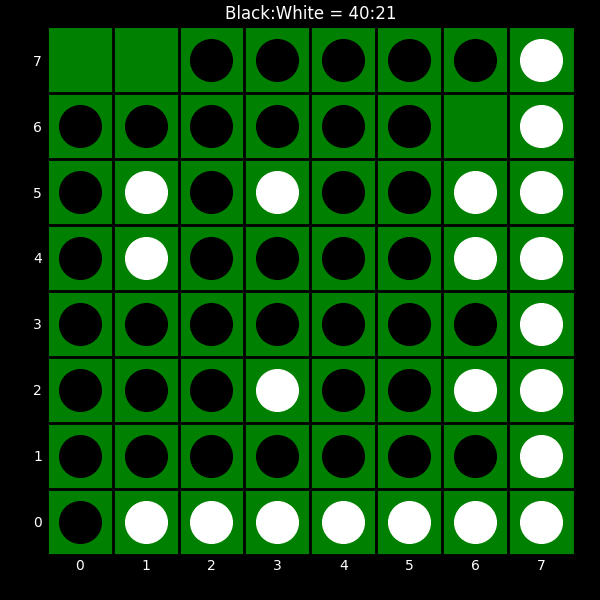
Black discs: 40
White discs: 21